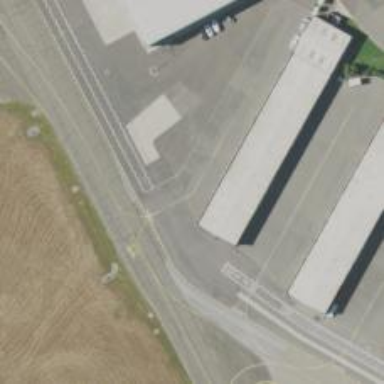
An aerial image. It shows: View of taxiway at the airport.